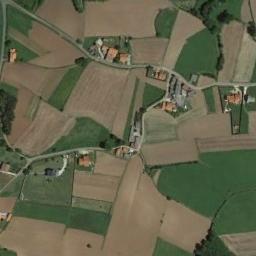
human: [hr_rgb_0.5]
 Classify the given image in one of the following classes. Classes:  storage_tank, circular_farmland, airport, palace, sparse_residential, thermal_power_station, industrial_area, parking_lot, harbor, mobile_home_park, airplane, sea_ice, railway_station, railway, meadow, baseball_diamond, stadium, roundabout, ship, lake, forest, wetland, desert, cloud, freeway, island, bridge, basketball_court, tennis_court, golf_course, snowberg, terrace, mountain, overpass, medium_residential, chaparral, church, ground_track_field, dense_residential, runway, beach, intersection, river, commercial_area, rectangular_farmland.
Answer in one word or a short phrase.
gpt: rectangular_farmland